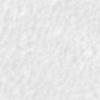
Label: no_change